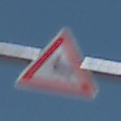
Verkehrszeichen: WildwechselRechts
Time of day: Midday
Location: Outdoor (Nature)
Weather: Clear
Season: NotSpecified
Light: Natural